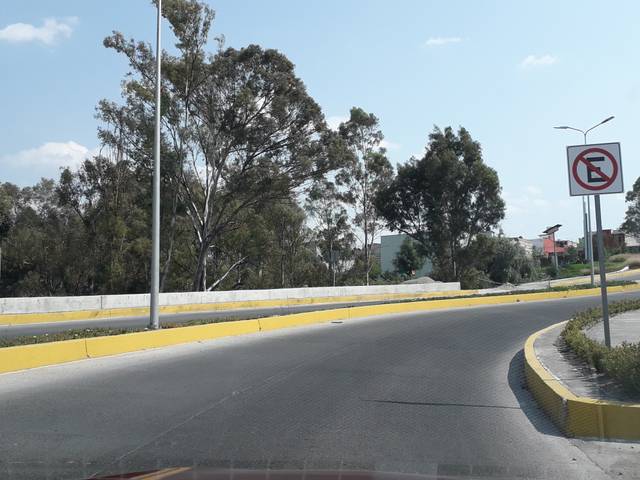
Region: Mexico
Coordinates: 19.032, -98.226